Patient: sex M, age 48
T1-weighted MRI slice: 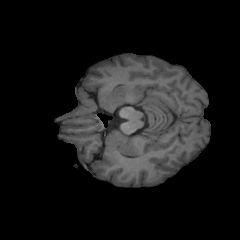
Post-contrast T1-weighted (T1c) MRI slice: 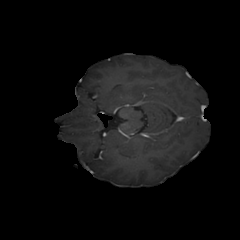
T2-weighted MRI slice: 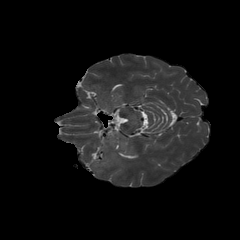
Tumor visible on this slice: no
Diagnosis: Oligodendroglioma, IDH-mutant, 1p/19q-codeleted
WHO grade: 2